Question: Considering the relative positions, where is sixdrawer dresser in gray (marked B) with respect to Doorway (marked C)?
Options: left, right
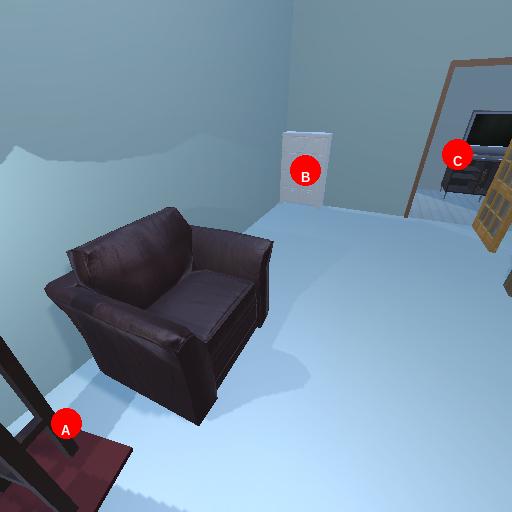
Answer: left